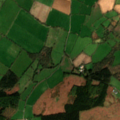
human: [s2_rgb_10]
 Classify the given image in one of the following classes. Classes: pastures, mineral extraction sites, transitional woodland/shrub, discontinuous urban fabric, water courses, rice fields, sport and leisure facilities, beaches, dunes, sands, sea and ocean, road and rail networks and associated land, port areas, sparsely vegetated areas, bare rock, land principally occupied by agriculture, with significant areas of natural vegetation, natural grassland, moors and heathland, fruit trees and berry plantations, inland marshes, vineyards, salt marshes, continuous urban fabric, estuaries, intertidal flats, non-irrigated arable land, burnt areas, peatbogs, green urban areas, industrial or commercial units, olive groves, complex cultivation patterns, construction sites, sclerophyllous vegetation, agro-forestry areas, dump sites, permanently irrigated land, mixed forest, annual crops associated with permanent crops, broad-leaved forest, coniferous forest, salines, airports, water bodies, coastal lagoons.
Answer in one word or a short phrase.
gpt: pastures, coniferous forest